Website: bh-photo
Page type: store-pickup
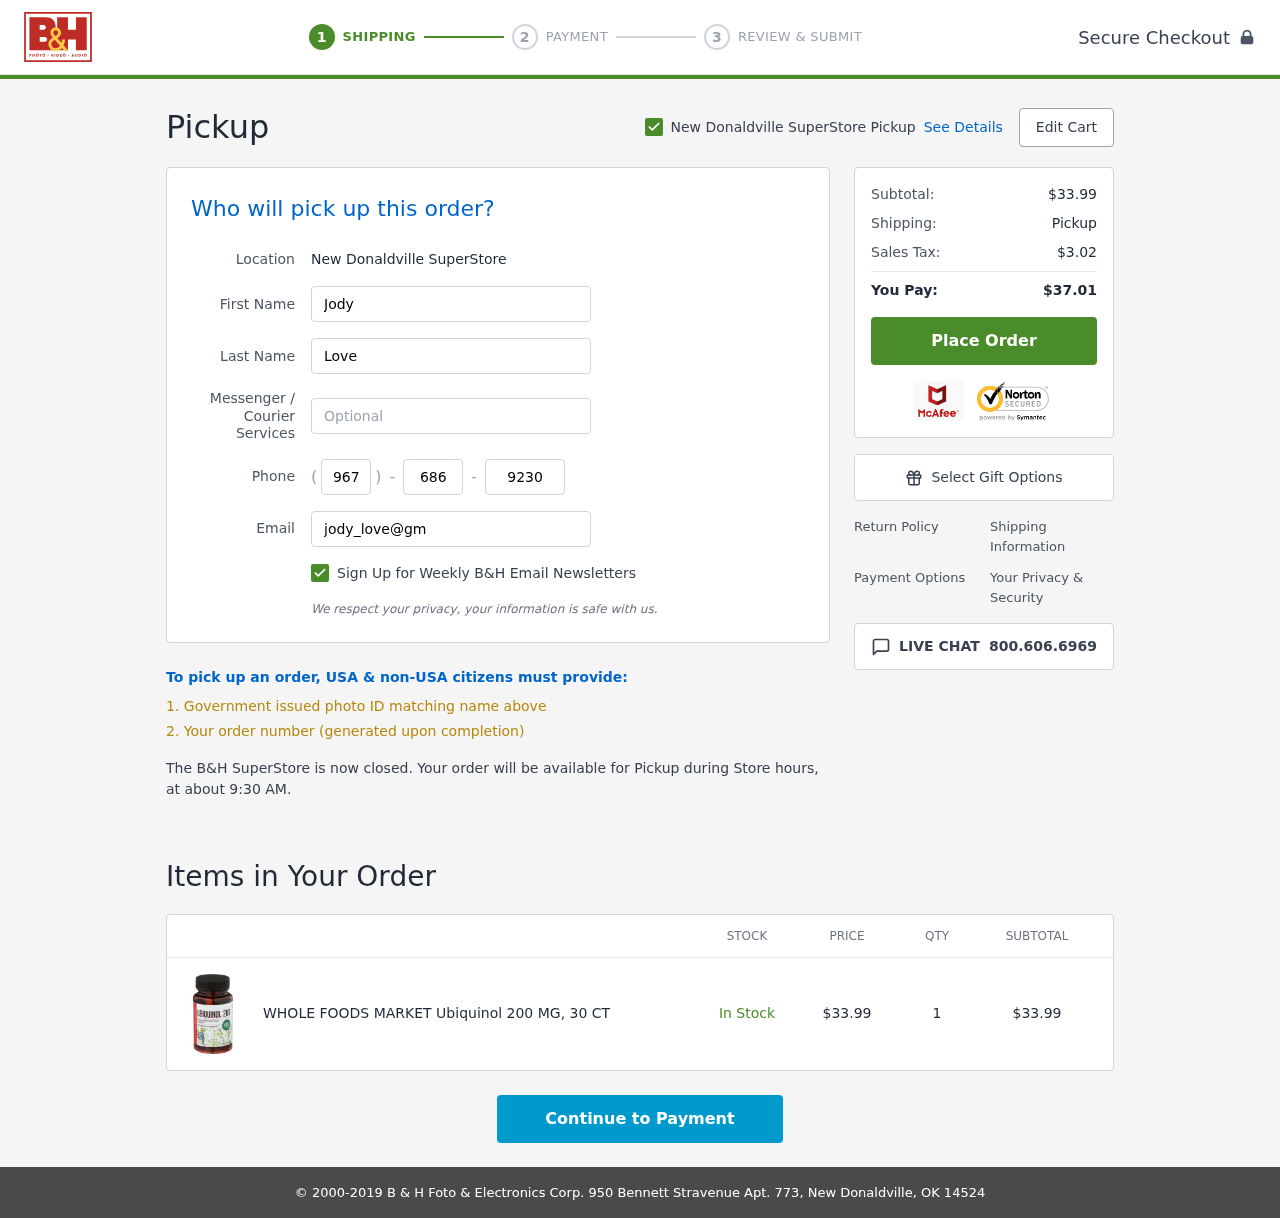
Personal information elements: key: PII_EMAIL
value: jody_love@gmail.com
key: PII_FIRSTNAME
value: Jody
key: PII_LASTNAME
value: Love
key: PII_LOCATION1_CITY
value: New Donaldville SuperStore Pickup
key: PII_LOCATION1_CITY
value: New Donaldville SuperStore
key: PII_PHONE_AREA
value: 967
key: PII_PHONE_PREFIX
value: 686
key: PII_PHONE_SUFFIX
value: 9230
Product elements: key: PRODUCT1_NAME
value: WHOLE FOODS MARKET Ubiquinol 200 MG, 30 CT
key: PRODUCT1_PRICE
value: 33.99
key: PRODUCT1_QUANTITY
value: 1
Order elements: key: ORDER_SUBTOTAL
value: $33.99
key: ORDER_TAX
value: $3.02
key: ORDER_TOTAL
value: $37.01